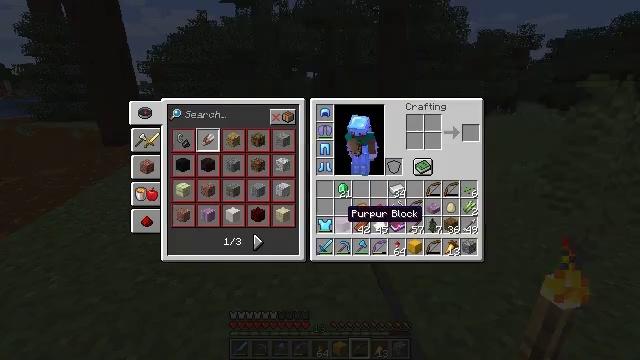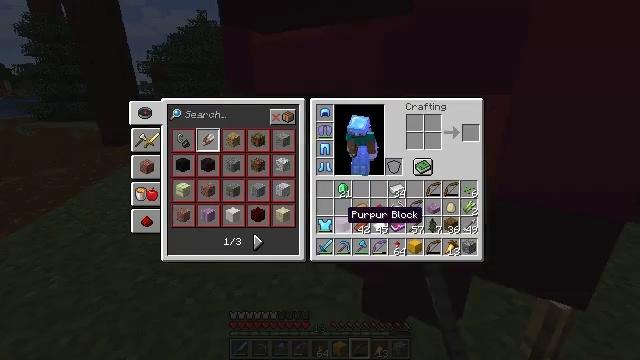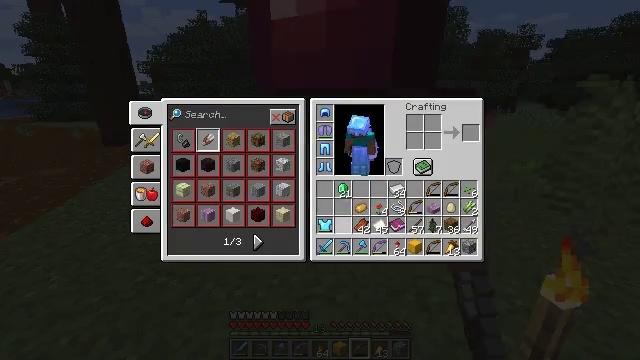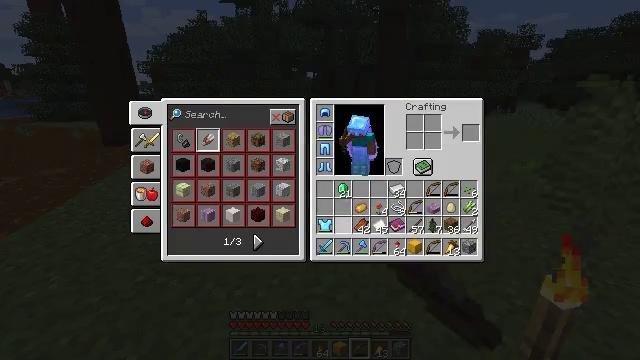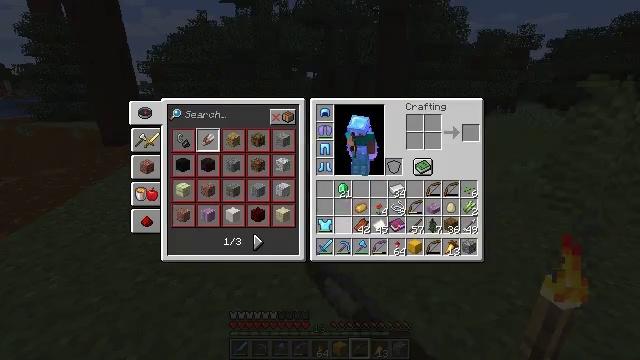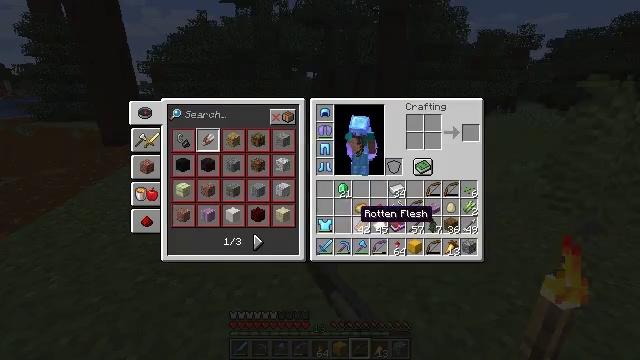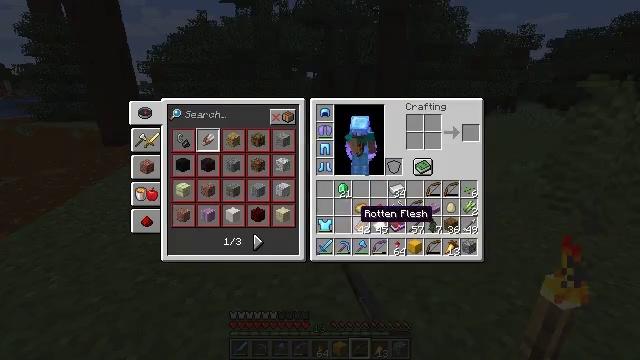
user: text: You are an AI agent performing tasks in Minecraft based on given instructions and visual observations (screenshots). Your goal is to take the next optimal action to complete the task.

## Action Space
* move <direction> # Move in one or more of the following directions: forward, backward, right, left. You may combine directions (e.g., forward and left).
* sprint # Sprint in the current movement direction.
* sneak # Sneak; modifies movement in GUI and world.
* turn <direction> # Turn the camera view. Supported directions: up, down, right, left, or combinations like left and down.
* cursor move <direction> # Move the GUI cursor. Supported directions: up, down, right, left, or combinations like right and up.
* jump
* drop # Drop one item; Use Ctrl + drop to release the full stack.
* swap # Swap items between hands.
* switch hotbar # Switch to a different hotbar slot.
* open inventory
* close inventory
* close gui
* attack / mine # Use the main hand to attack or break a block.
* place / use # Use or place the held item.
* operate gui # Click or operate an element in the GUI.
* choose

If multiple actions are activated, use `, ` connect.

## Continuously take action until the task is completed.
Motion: motion action
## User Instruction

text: Drop a purpur block.
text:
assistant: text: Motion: sprint, open gui
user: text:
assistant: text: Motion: sprint, drop
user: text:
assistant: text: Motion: sprint, drop
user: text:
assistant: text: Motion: sprint, cursor move right
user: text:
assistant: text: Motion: sprint
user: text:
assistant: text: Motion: sprint
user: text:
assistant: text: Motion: sprint